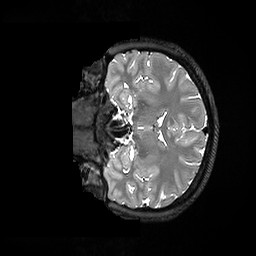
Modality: T2w
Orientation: coronal
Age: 23
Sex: female
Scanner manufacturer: ge
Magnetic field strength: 3 T
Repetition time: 3.202 s
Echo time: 0.06609 s